Question: I have a UITableViewController that is being called when the user clicks on a row in the previous ViewController (which shows all contacts for the app).
This view that I'm working on needs to show detailed information.
Right now I'm only working with
- - - -
Eventually I will add in much more information but this is my proof of concept data I want to work with.

The information passed into this scene is populated from a object.
I'm trying to figure out how I can do a few things when the user hits Edit.
1. I need to be able to show all the information that can be entered. So if the Person object only has "First Name", "Last Name" defined, then I also want to show that the other two email fields are available.
2. To piggy back off of the first issue I'm having, I would like to hide the fields if they are not present (outside of editing)
3. I want to be able to delete a field and be able to delete the whole Person object (maybe a button at the bottom like iOS7 contacts).
I just need some assistance or a push in the right direction.
---
Here is the code that I have for this ViewController
'''
//
// SingleContactViewController.h
// General view to display a single person record
#import <UIKit/UIKit.h>
#import "PublicContactsViewController.h"
#import "Person.h"
@interface SingleContactViewController : UITableViewController <ADBannerViewDelegate>
@property (nonatomic, strong) Person *person;
@property (strong, nonatomic) IBOutlet UIBarButtonItem *editButton;
@property (nonatomic, assign, getter=isPrivate) BOOL private;
@property (strong, nonatomic) IBOutlet UITextField *firstNameTextField;
@property (strong, nonatomic) IBOutlet UITextField *lastNameTextField;
@property (strong, nonatomic) IBOutlet UITextField *homeEmailTextField;
@property (strong, nonatomic) IBOutlet UITextField *workEmailTextField;
@end
'''
---
'''
//
// SingleContactViewController.m
//
#import "SingleContactViewController.h"
#import "Person.h"
@interface SingleContactViewController ()
@property (strong, nonatomic) IBOutlet ADBannerView *banner;
@property (nonatomic, assign) BOOL isEditing;
- (IBAction)popBackToContacts:(UIBarButtonItem *)sender;
- (IBAction)editContact:(UIBarButtonItem *)sender;
@end
@implementation SingleContactViewController
- (void)viewWillAppear:(BOOL)animated
{
self.navigationController.navigationBar.tintColor = [UIColor colorWithRed:.498 green:0 blue:.0 alpha:1];
}
- (void)viewDidLoad
{
[super viewDidLoad];
// Do any additional setup after loading the view.
_banner.delegate = self;
NSLog(@"SingleContactView - viewDidLoad method: person = %@",self.person.firstName);
self.firstNameTextField.text = [self.person.firstName copy];
self.lastNameTextField.text = [self.person.lastName copy];
self.homeEmailTextField.text = [self.person.homeEmail copy];
self.workEmailTextField.text = [self.person.workEmail copy];
}
#pragma mark - Editing Methods
- (void)setEditing:(BOOL)editing animated:(BOOL)animated
{
NSLog(@"Entered setEditing");
[super setEditing:editing animated:animated];
[self.tableView setEditing:editing animated:animated];
if (editing == YES){
// Change views to edit mode.
}
else {
//
}
}
- (IBAction)editContact:(UIBarButtonItem *)sender {
NSLog(@"User pressed 'Edit' button. Entered editContact method");
if ([self.tableView isEditing]) {
// If the tableView is already in edit mode, turn it off. Also change the title of the button to reflect the intended verb ('Edit', in this case).
UIBarButtonItem *newButton = [[UIBarButtonItem alloc]initWithTitle:@"Edit" style:UIBarButtonSystemItemDone target:self action:@selector(editContact:)];
self.navigationItem.rightBarButtonItem = newButton;
_editButton = newButton;
[self.tableView setEditing:NO animated:YES];
}
else {
UIBarButtonItem *newButton = [[UIBarButtonItem alloc]initWithTitle:@"Done" style:UIBarButtonSystemItemEdit target:self action:@selector(editContact:)];
self.navigationItem.rightBarButtonItem = newButton;
_editButton = newButton;
[self.tableView setEditing:YES animated:YES];
}
}
#pragma mark - Navigation Methods
- (IBAction)popBackToContacts:(UIBarButtonItem *)sender
{
[self.navigationController popViewControllerAnimated:YES];
}
- (BOOL)tableView:(UITableView *)tableView canEditRowAtIndexPath:(NSIndexPath *)indexPath
{
return YES;
}
- (void)tableView:(UITableView *)tableView commitEditingStyle:(UITableViewCellEditingStyle)editingStyle forRowAtIndexPath:(NSIndexPath *)indexPath
{
if (editingStyle == UITableViewCellEditingStyleDelete) {
// Perform Delete
// Animate the deletion
[tableView deleteRowsAtIndexPaths:[NSArray arrayWithObject:indexPath] withRowAnimation:UITableViewRowAnimationFade];
}
else if (editingStyle == UITableViewCellEditingStyleInsert) {
// Create a new instance of the appropriate class, insert it into the array, and add a new row to the table view
[tableView insertRowsAtIndexPaths:[NSArray arrayWithObject:indexPath]withRowAnimation:UITableViewRowAnimationFade];
}
}
@end
'''
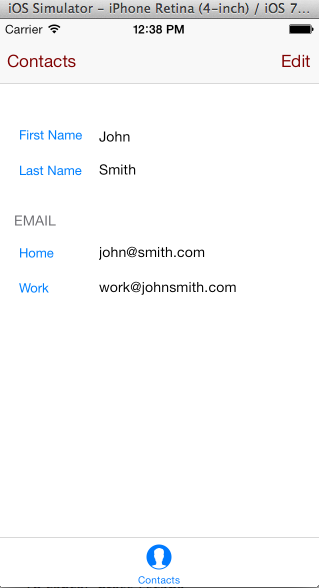
Answer: I discovered this <URL> and it resolved my issue immediately.
I appreciate the help in this post though!